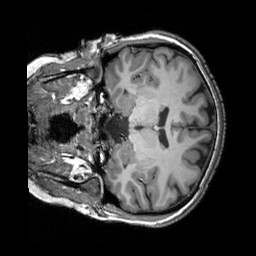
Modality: T1w
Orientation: coronal
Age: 24
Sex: female
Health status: healthy
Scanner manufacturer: siemens
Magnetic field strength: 3 T
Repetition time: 2.3 s
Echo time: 0.00303 s